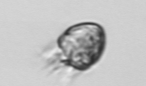
Label: Ciliophora